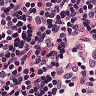
Metastatic tissue present: no